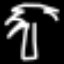
Label: palm tree